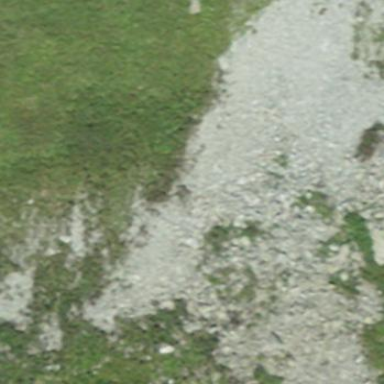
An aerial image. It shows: Natural scree.